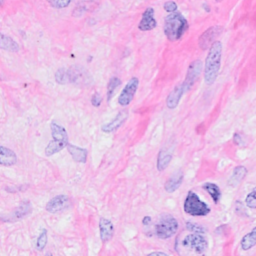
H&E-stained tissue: Breast